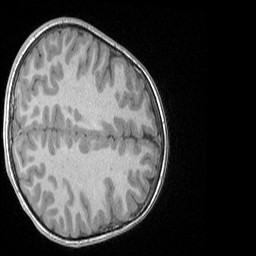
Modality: T1w
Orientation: axial
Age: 8
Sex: male
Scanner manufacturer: siemens
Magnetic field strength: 3 T
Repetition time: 1.65 s
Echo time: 0.00203 s